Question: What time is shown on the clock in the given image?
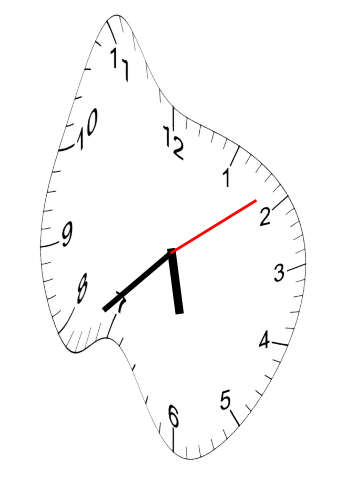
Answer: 05:38:09